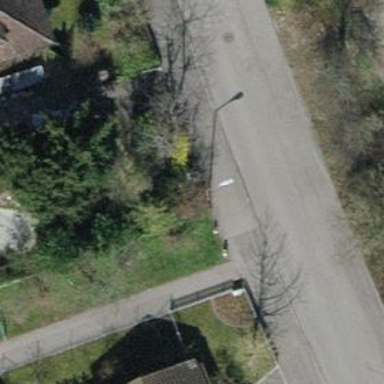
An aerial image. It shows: Urban tree adds touch of nature to the surroundings.